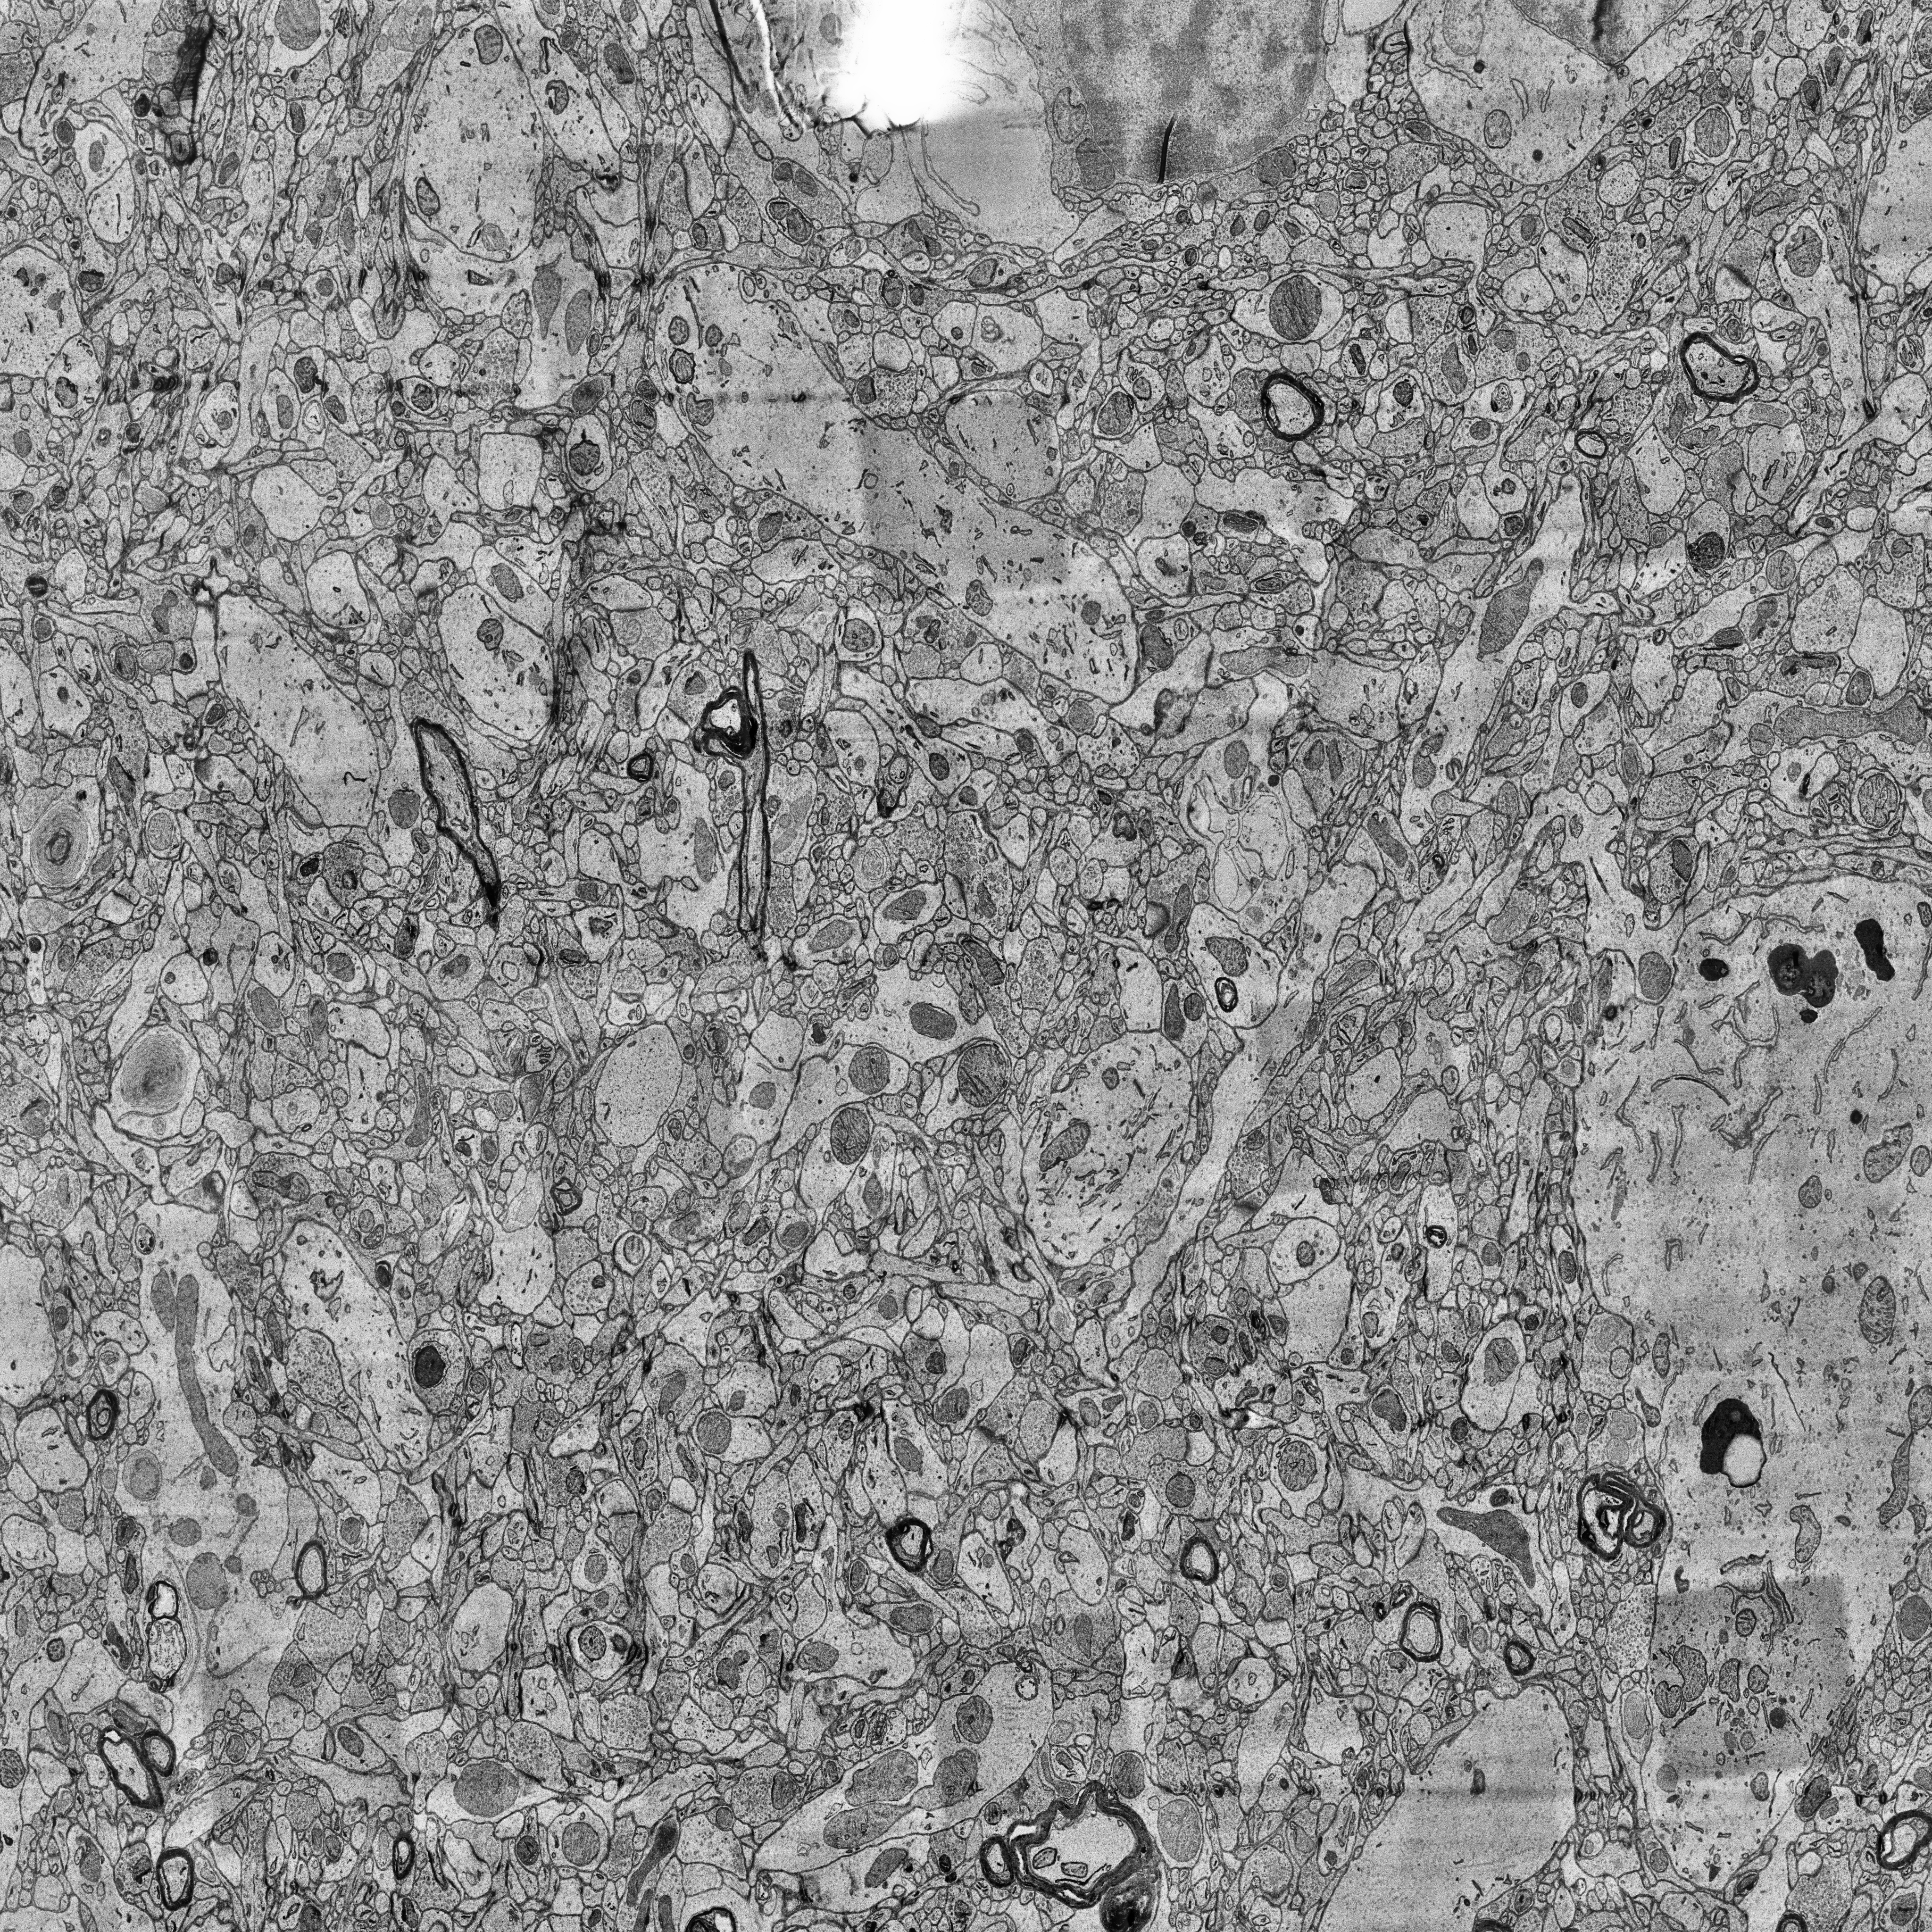
Electron microscopy slice of human cortex tissue
Slice depth (z): 189
Mitochondria instances in slice: 470